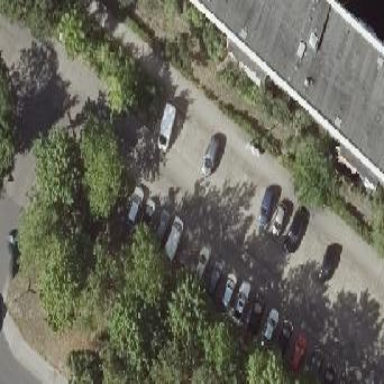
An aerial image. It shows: Street side parking area.